Question: I am trying to apply the same gradient as per the screen shot below using 'CGGradientCreateWithColorComponents'.
This is what I'm using at the moment, however it's not quite right and I'm after a better way of trying to guess these values. I'd also like to know how to actually determine what these values are as this code was grabbed from a tutorial, which didn't explain much at all in terms of what the components are.
'''
CGColorSpaceRef myColorspace = CGColorSpaceCreateDeviceRGB();
CGFloat components[8] = { 1, 1, 1, 1, 0.866, 0.866, 0.866, 1 };
CGFloat locations[2] = { 0.0, 1.0 };
CGGradientRef myGradient = CGGradientCreateWithColorComponents(myColorspace, components, locations, 2);
'''

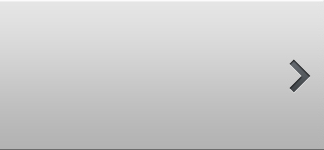
Answer: I've played around with it and got this picture:

with colors:
'''
static const CGFloat colors [] = {
0.894, 0.894, 0.894, 1.0,
0.694, 0.694, 0.694, 1.0
};
'''
using this piece of code:
'''
- (void) drawRect:(CGRect)rect {
CGColorSpaceRef baseSpace = CGColorSpaceCreateDeviceRGB();
CGGradientRef gradient = CGGradientCreateWithColorComponents(baseSpace, colors, NULL, 2);
CGColorSpaceRelease(baseSpace), baseSpace = NULL;
CGContextRef context = UIGraphicsGetCurrentContext();
CGContextClearRect(context, rect);
CGContextSaveGState(context);
CGPoint startPoint = CGPointMake(CGRectGetMidX(rect), CGRectGetMinY(rect));
CGPoint endPoint = CGPointMake(CGRectGetMidX(rect), CGRectGetMaxY(rect));
CGContextClip(context);
CGContextDrawLinearGradient(context, gradient, startPoint, endPoint, 0);
CGGradientRelease(gradient), gradient = NULL;
CGContextRestoreGState(context);
[super drawRect:rect];
}
'''
I dont know if it's close enough.